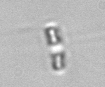
Label: Chaetoceros